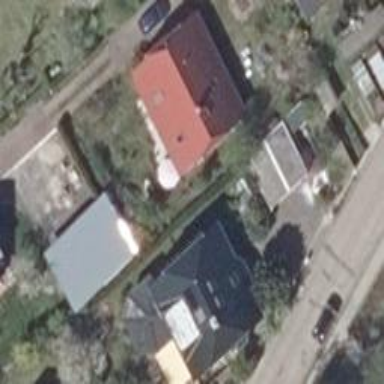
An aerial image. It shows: Half-hipped roof house.